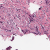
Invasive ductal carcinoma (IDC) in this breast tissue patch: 0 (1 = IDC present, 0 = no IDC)